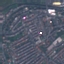
Land use / land cover class: Residential